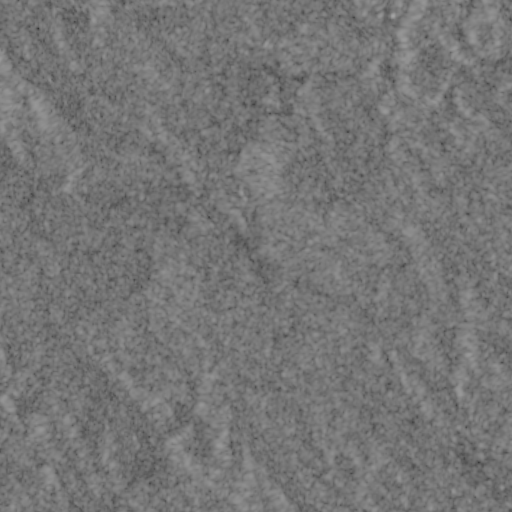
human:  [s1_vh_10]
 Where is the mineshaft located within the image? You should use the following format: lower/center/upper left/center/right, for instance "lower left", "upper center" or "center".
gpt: The mineshaft is located in the upper right of the image.
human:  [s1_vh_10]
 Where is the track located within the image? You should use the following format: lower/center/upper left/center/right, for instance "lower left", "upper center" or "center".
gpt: There is no track in the image.

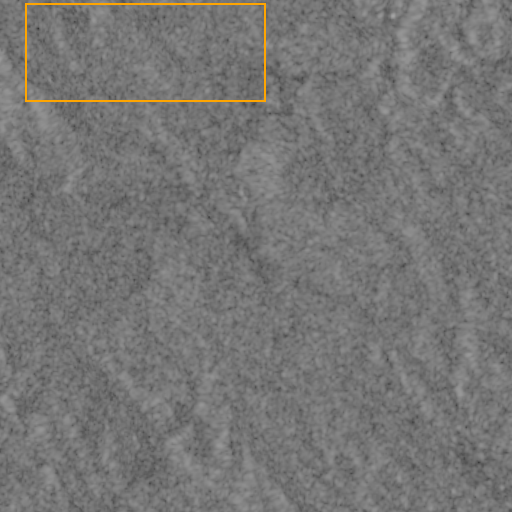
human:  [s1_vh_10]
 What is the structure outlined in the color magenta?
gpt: There is no magenta outline.
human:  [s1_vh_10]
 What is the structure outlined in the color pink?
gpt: There is no structure outlined in pink.